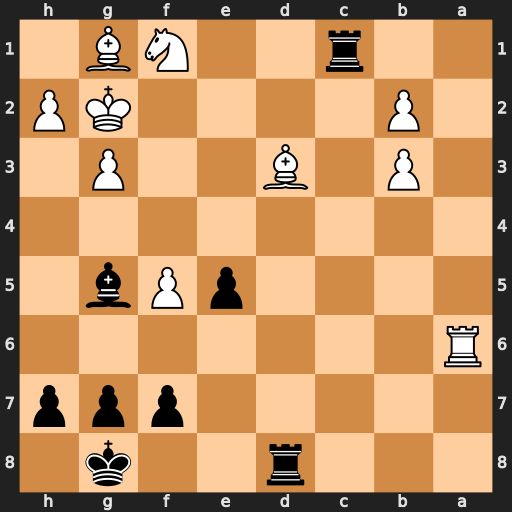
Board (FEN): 3r2k1/5ppp/R7/4pPb1/8/1P1B2P1/1P4KP/2r2NB1
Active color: b
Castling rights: -
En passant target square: -
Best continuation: Rxd3 Ra8+ Rd8